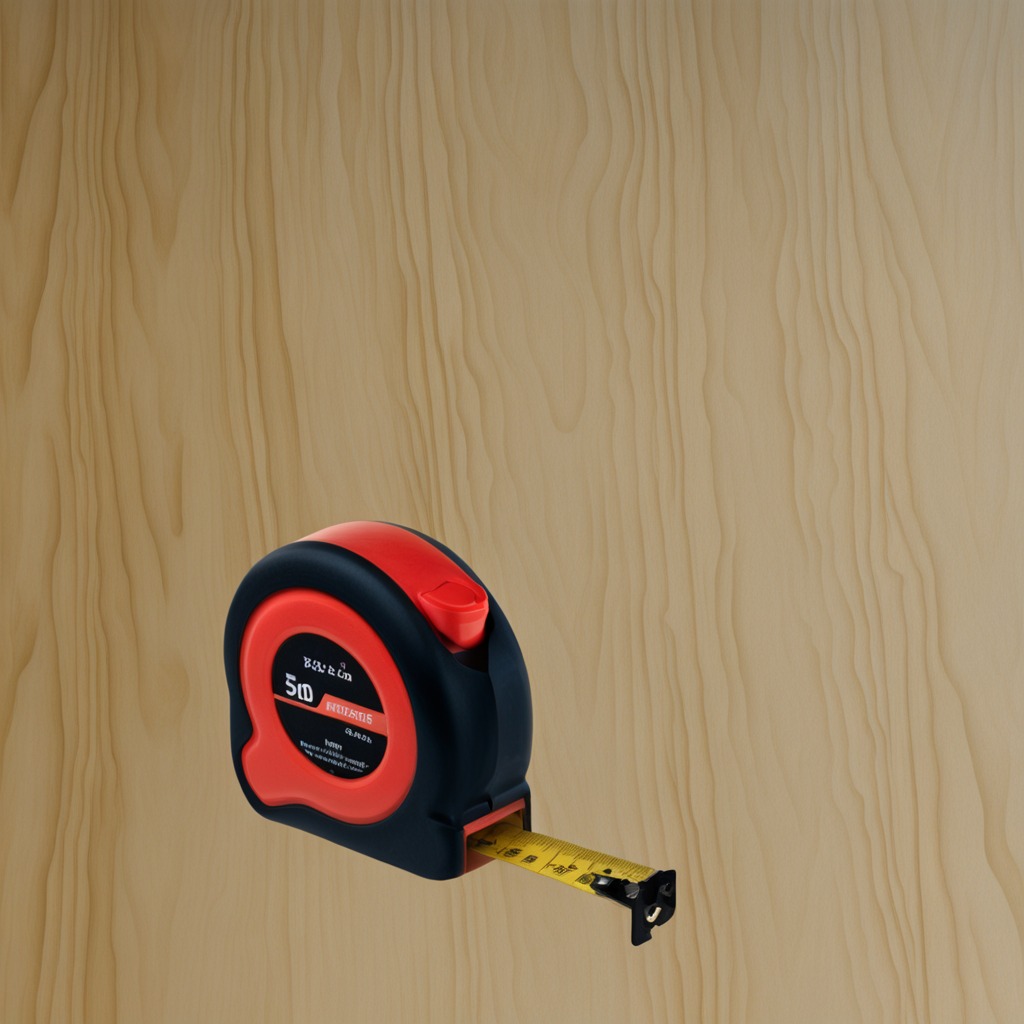
A measuring tape is lying on a plywood surface in a paint workshop lit by afternoon window light.